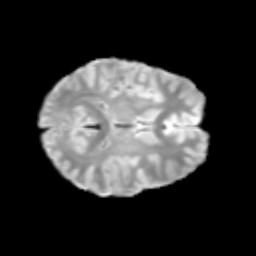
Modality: T2w
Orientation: axial
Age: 10
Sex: female
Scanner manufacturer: siemens
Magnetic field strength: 3 T
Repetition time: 3.8 s
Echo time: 0.07 s